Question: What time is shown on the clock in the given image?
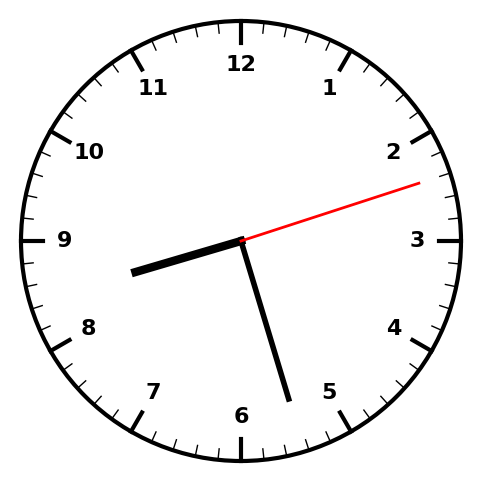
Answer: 08:27:12